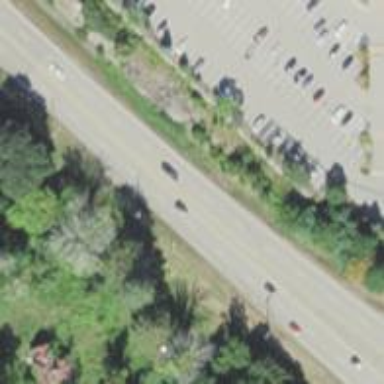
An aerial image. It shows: Asphalt road designated as trunk highway.